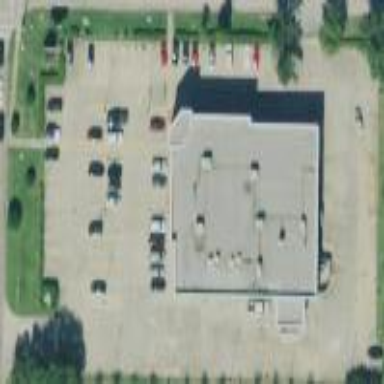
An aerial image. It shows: Retail area.